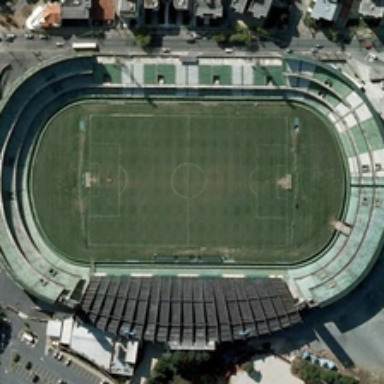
Some buildings are near a large stadium .